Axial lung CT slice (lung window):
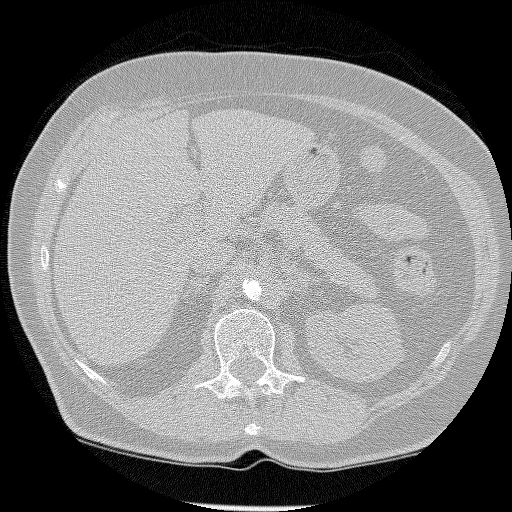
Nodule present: no